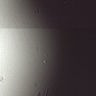
Metastatic tissue present: no